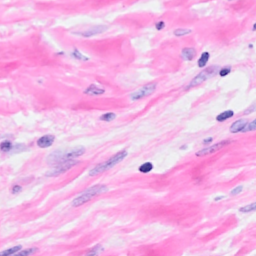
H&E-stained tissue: Breast